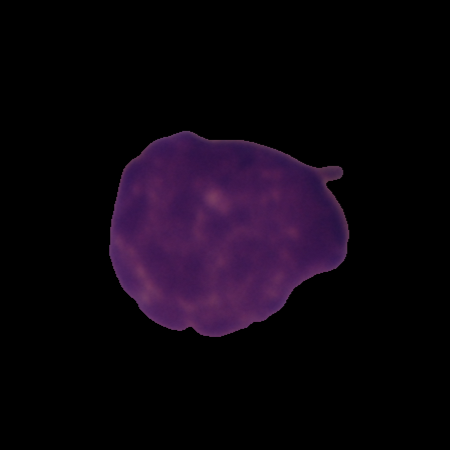
Label: cancer